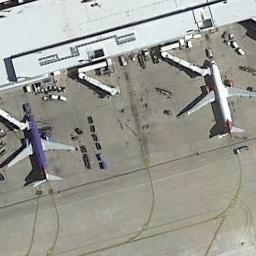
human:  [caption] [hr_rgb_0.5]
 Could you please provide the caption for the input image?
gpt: A purple plane and a white plane parked next to boarding bridges and some facilities and cars around them .

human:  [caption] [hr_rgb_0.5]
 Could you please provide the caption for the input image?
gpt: A purple plane and a white plane parked at the corresponding gates .

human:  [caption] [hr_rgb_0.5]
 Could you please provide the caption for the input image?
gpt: A white plane and a blue fuselage parked neatly next to the buildings inside the airport .

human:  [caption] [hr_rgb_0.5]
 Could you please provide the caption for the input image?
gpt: A blue plane and a white plane are stopped beside the terminal .

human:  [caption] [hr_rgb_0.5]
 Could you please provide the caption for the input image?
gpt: Two planes are in the parking lot next to the building .